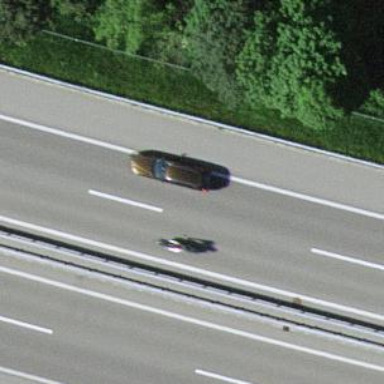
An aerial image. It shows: Asphalt motorway.